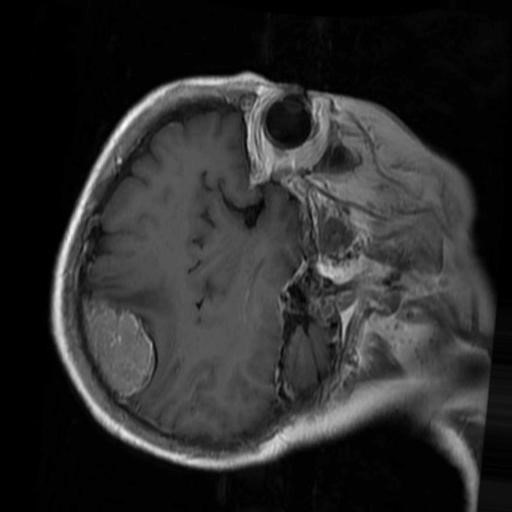
Label: brain_menin